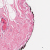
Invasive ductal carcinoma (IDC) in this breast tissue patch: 0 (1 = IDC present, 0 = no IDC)